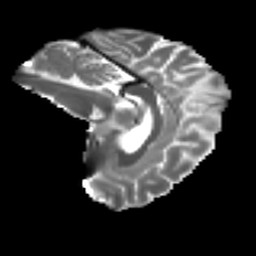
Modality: T2w
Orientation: sagittal
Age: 26
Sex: female
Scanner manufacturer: ge
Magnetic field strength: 3 T
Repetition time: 7.8 s
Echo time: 0.0606 s